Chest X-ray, PA view. Patient: 42 years old, sex M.
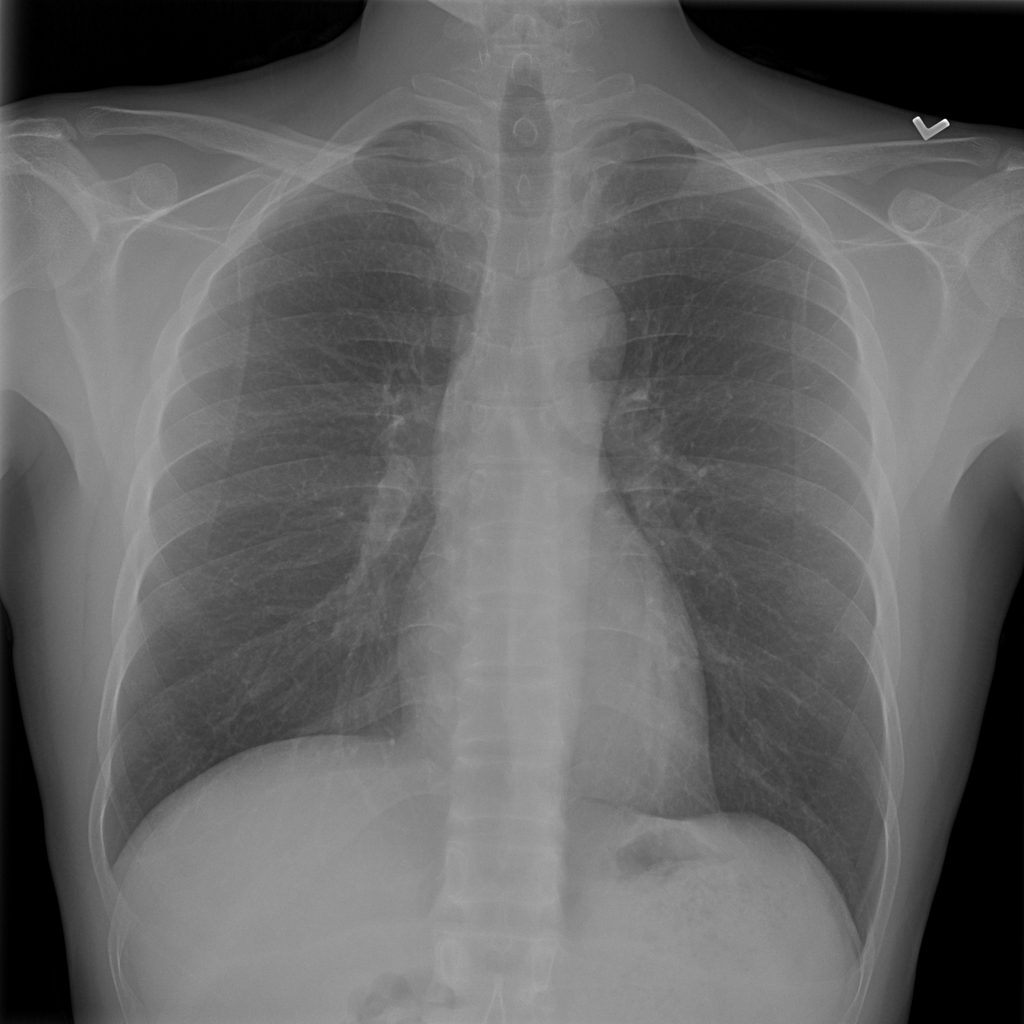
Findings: No Finding